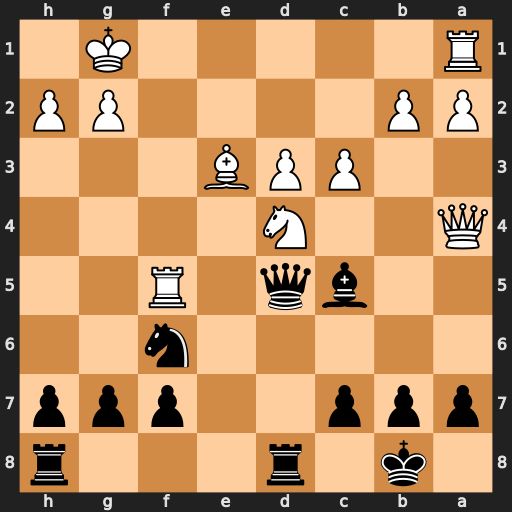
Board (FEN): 1k1r3r/ppp2ppp/5n2/2bq1R2/Q2N4/2PPB3/PP4PP/R5K1
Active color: b
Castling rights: -
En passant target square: -
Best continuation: Bxd4 Rxd5 Bxe3+